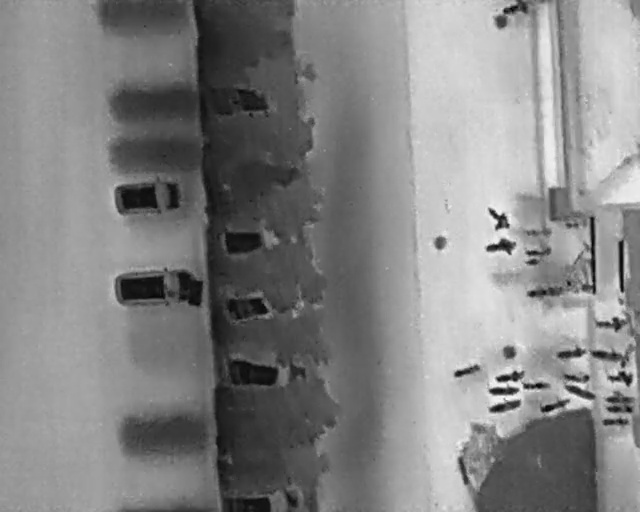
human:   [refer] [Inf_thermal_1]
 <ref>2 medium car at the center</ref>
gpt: <box>[[36, 39, 42, 54, 177], [38, 52, 43, 66, 174]]</box>

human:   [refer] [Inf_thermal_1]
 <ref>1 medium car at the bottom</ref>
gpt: <box>[[37, 90, 41, 104, 2]]</box>

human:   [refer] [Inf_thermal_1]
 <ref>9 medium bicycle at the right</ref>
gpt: <box>[[75, 39, 79, 45, 44], [82, 42, 84, 47, 2], [88, 41, 90, 45, 2], [76, 45, 79, 51, 2], [83, 45, 84, 52, 2], [83, 53, 86, 61, 172], [94, 60, 96, 66, 2], [93, 65, 95, 72, 8], [87, 65, 90, 72, 173]]</box>

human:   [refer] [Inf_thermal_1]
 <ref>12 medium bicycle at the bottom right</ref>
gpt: <box>[[95, 70, 98, 76, 2], [95, 74, 97, 81, 2], [95, 76, 97, 82, 1], [95, 79, 97, 85, 179], [88, 70, 91, 76, 12], [89, 72, 91, 79, 23], [82, 72, 84, 78, 177], [85, 75, 87, 82, 160], [78, 70, 80, 76, 168], [77, 72, 79, 79, 2], [77, 75, 79, 82, 168], [71, 69, 73, 75, 163]]</box>